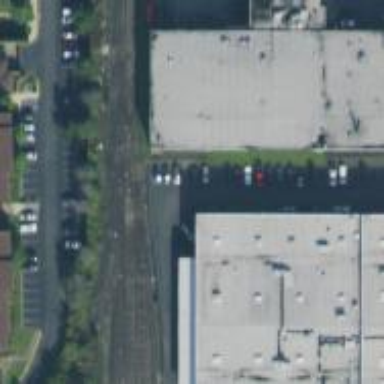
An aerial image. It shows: Railway siding with rails.